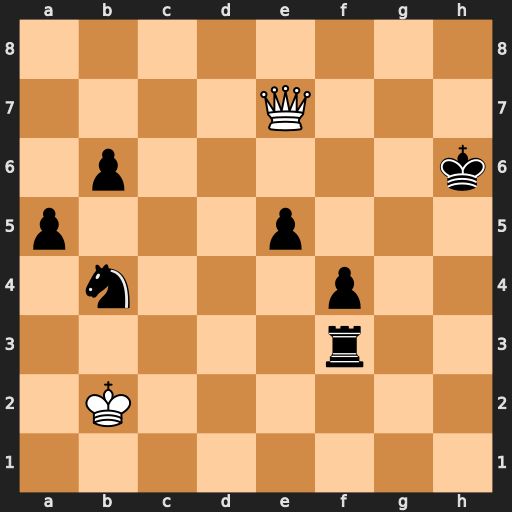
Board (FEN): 8/4Q3/1p5k/p3p3/1n3p2/5r2/1K6/8
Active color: w
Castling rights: -
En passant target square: -
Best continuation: Qh4+ Kg6 Qg4+ Kf6 Qxf3